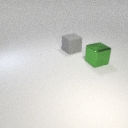
large gray rubber cube behind large green metal cube